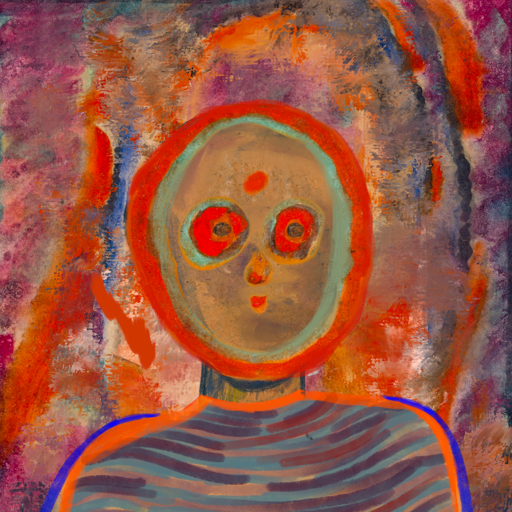
Background: Experience, Head And Neck Front: In_The_Sun, Face Front: Sisters, Bust: Experience, Hair Front: Sisters, Head Accessory: Blank, Second Necklace: Blank, Necklace: Blank, Baby: Blank